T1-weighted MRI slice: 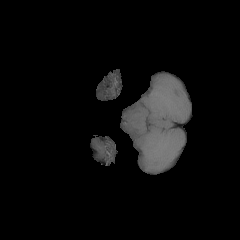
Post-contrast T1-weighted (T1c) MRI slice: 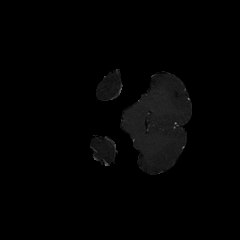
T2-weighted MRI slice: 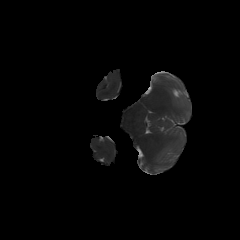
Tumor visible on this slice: no